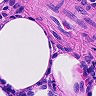
Metastatic tissue present: no